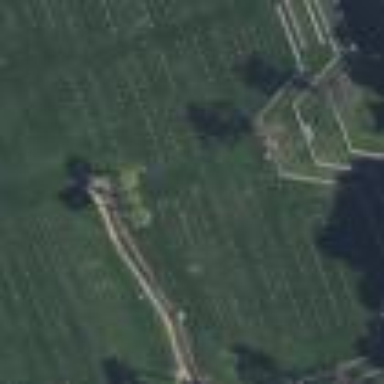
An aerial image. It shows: Graveyard.